Field crop: maize
Growth stage: 2
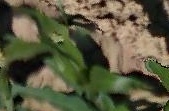
Species: maize